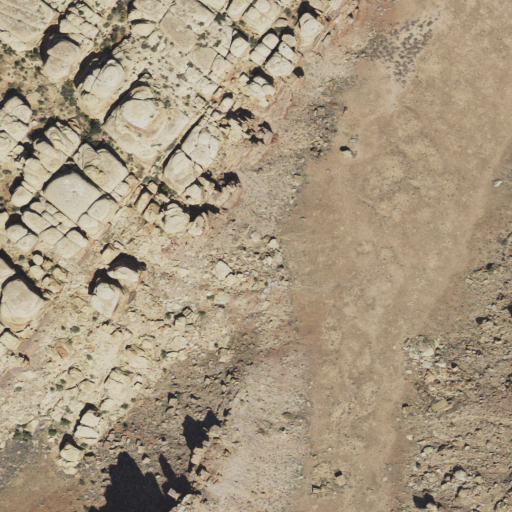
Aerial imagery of valley in Utah named West Fork Twin Canyon containing shrub and open development